Interaction volume radius: 10 \u00c5
Interaction volume height: 25 \u00c5
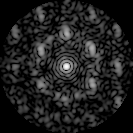
Disorder parameter: 0.6185